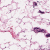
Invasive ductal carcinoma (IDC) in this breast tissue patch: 0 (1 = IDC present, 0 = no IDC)